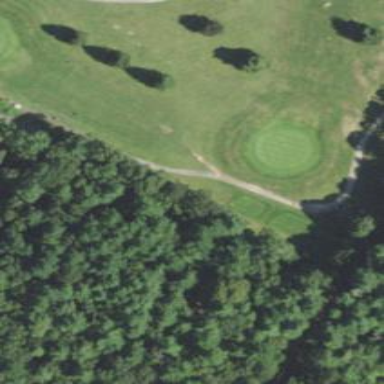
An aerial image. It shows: Path for both roads and golfers.